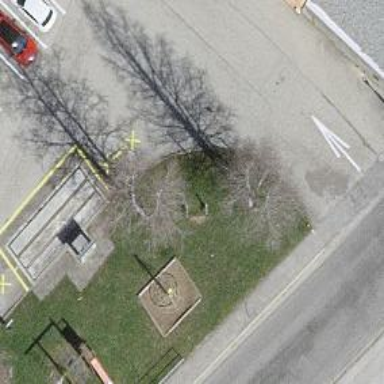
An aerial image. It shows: Bench.